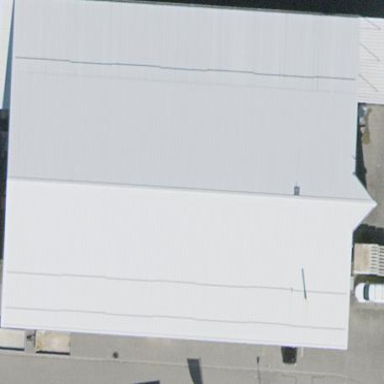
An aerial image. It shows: Industrial building.